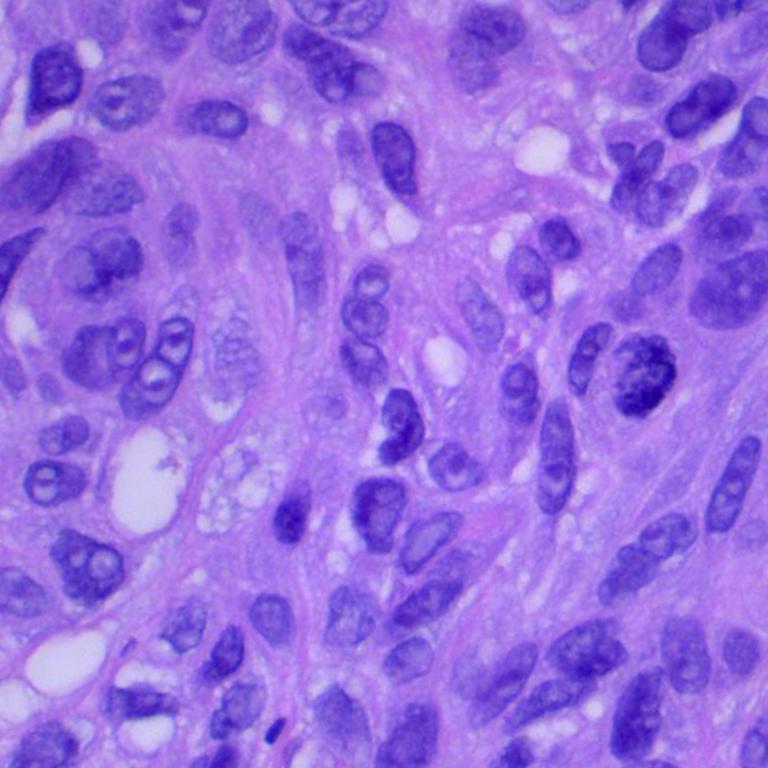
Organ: lung
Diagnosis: squamous carcinomas